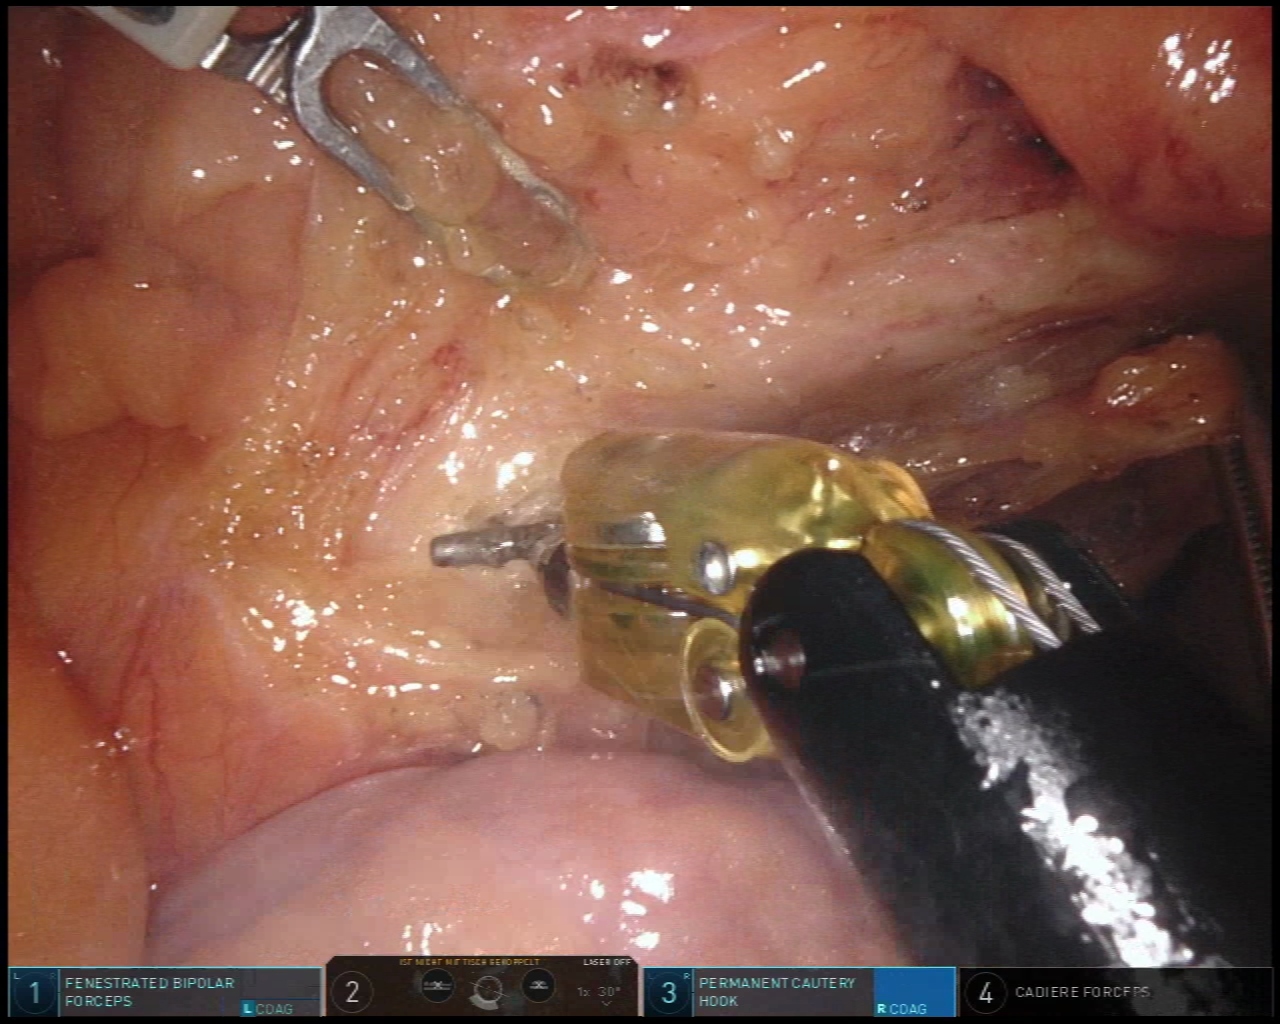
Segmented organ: inferior_mesenteric_artery
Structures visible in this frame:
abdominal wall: no
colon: no
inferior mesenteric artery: yes
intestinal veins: no
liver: no
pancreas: no
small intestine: yes
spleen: no
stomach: no
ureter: no
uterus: no
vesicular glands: no